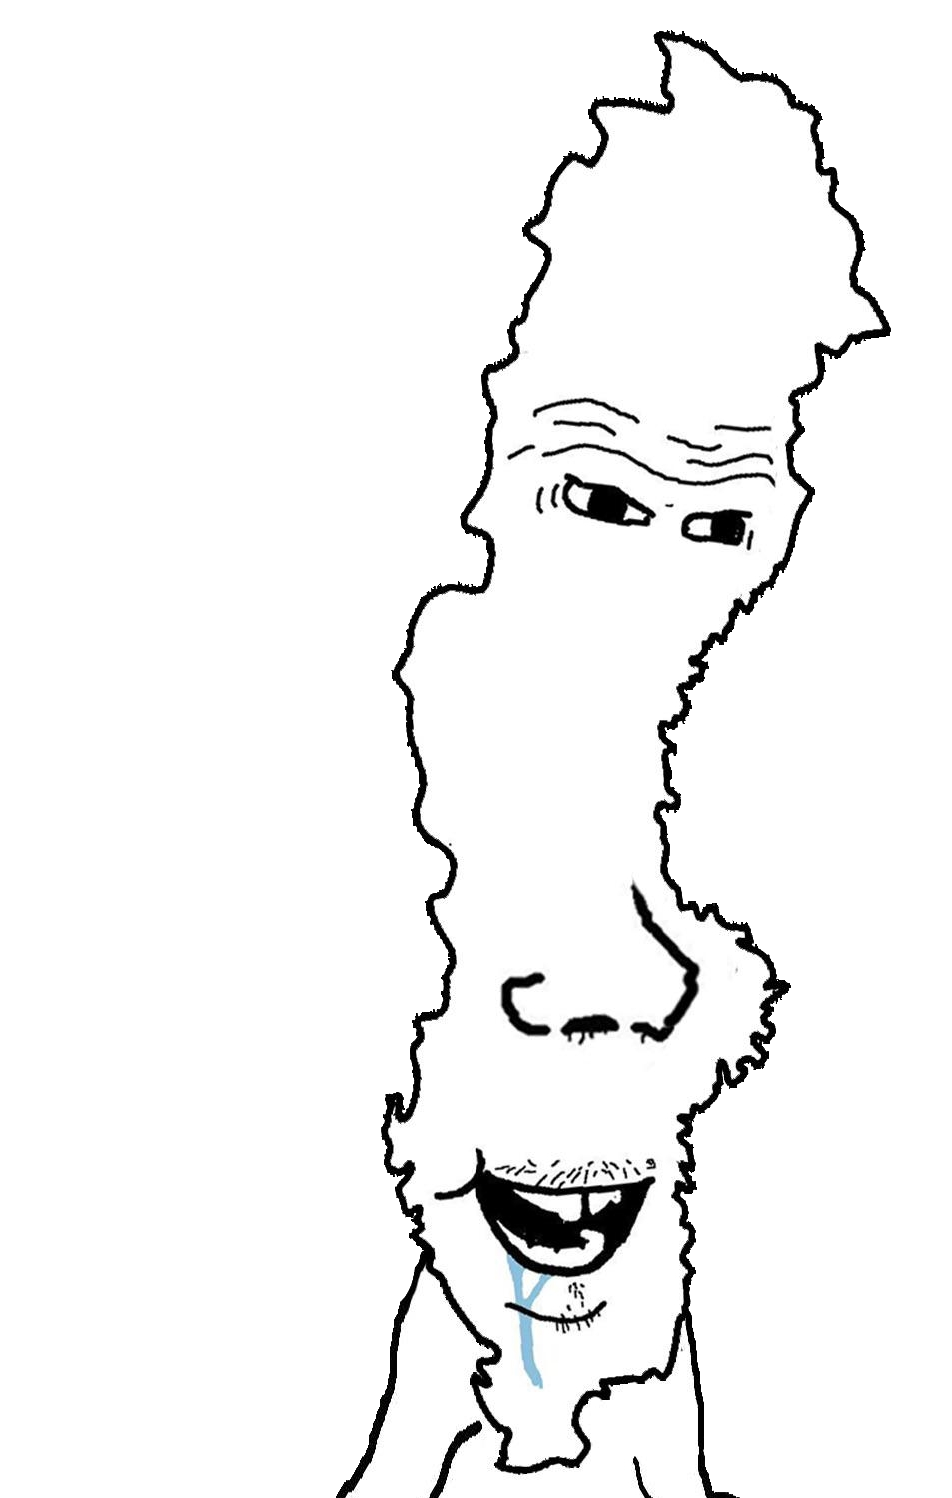
Label: 5_Brainlet